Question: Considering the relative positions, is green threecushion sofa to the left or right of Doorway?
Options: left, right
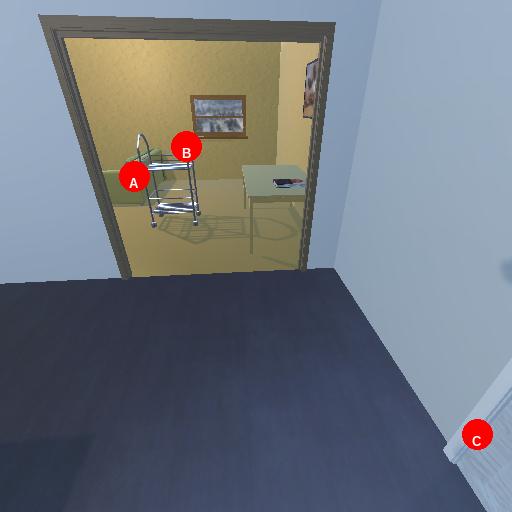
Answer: left